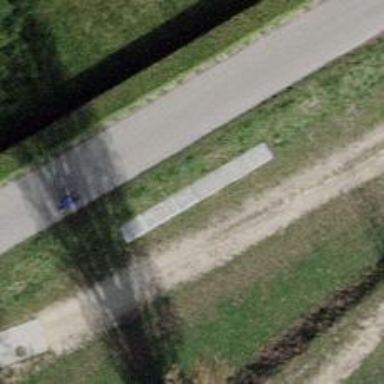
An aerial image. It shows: Concrete bench.